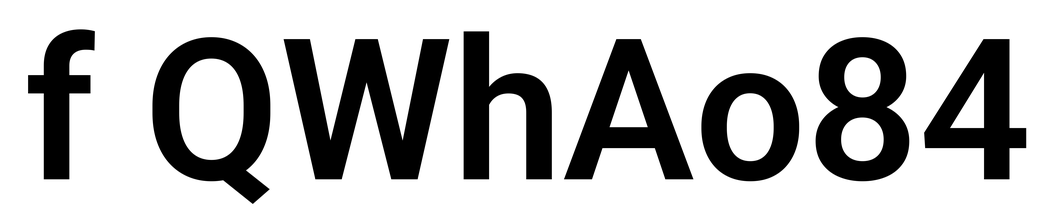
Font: Roboto_SemiBold